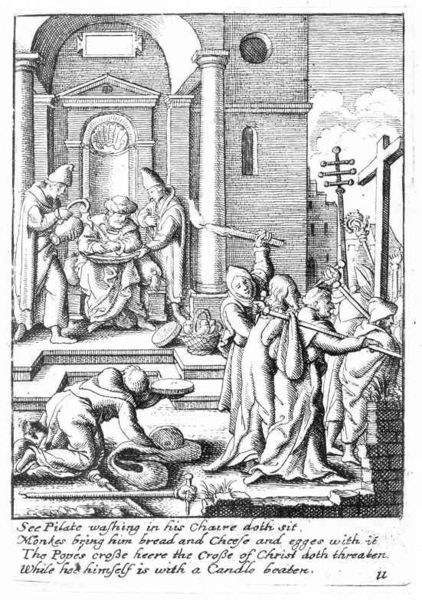
Titel: Die Handwaschung des Pilatus
Künstler: Wenzel Hollar
Standort: Karlsruhe
Institution: Staatliche Kunsthalle Karlsruhe
Schlagwörter: feuer, gott, himmel, kampf, mann, umhang, wasser, weiß, wolken, frauen, menschen, see, stadt, fenster, grau, hut, hüte, kreide, männer, schwarz, szene, säule, säulen, vordergrund, zeichnung, gebäude, haus, schloss, hochformat, menge, gericht, kappe, arm, bibel, diener, schale, stein, trauer, hände, häuser, kirche, boden, kelch, kutte, sitzend, personen, blatt, person, england, gotik, stock, kanne, krug, schrift, papier, bogen, perspektive, stab, schwer, giebel, mauer, ziegel, grafik, markt, platz, treppe, kaiser, könig, papst, soldaten, bedienen, essen, kerze, korb, brot, stufe, stufen, knie, nagel, tor, waschen, nische, schild, tusche, gefäß, antike, buch, kreuz, palast, rundfenster, druck, schraffur, radierung, stich, seite, agression, illustration, schwarzweiß, schwert, streit, text, waffen, aufstand, buchstaben, plakat, bleistift, herrscher, pilatus, tron, beutel, kunst, buchseite, portal, handwerker, kreuze, mensche, christus, jesus, jesus christus, kreuzigung, schreiben, doge, knieend, mittelalter, priester, mönch, bettler, mitra, mönche, tiara, tempel, heilige, muschel, käse, maria, kupferstich, auszug, armut, jerusalem, turban, schlagen, fackel, gestürzt, bildunterschrift, hofstaat, mittelalterlich, wanderung, englisch, beschreibung, gläubige, sultan, klassisch, kapuze, kreuzgang, unschuld, and, eier, tonsur, graphit, latein, pontius pilatus, schirft, verspottung, ätzradierung, urteil, christ, mittelater, putzen, apostel, passion, jakob, golgatha, buchblatt, krummstab, kreuzweg, personenstaffage, geißelung, passion christi, verurteilung, kaltnadelradierung, häte, fackelträger, hohepriester, jesud, händewaschen, pilates, ablass, doppelkreuz, dogen, eggs, sit, fakel, in, 12, mittelenglisch, pilate, unterzeichen, monks, bread, chaor, seitendruck, jesu kreuztragung, piltaus, ponitus, hände in unschuld waschen, gerichz, walkind, hins, doth, bring, him, cheese, beaten